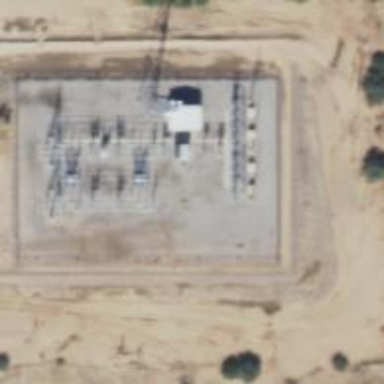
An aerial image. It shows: Switch for power supply.